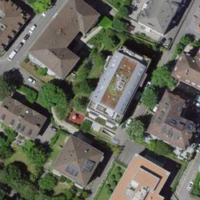
EUNIS habitat code: 54
Species observed at this site:
Diospyros lotus